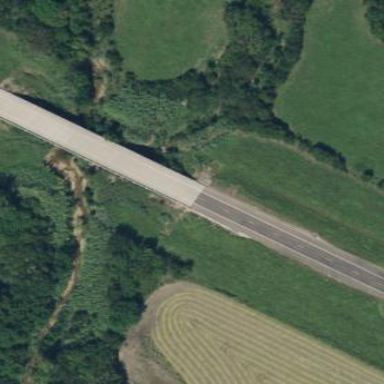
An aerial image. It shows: Man-made bridge.